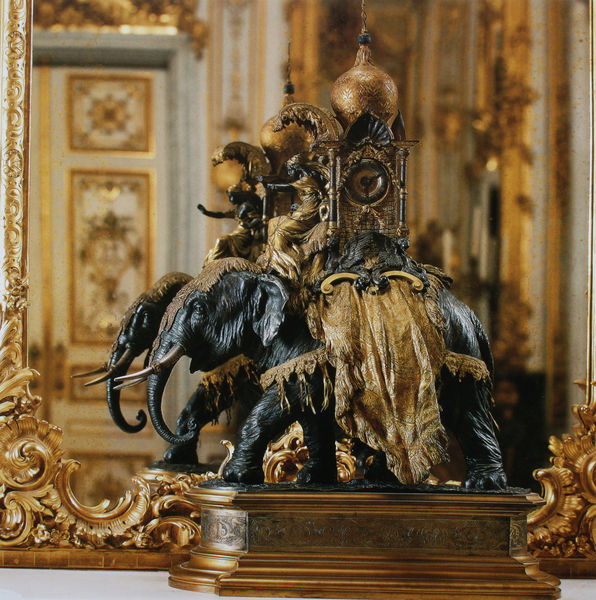
Titel: Elefantenuhr im Arbeitszimmer Ludwigs II. im Schloss Herrenchiemsee
Standort: Herrenchiemsee
Institution: Schloss Herrenchiemsee
Schlagwörter: schatten, bewegung, hintergrund, licht, männer, schmuck, schwarz, tür, ornament, sockel, spiegel, spiegelung, figur, fransen, gold, interieur, sessel, decke, ohren, rokoko, skulptur, beine, reiterin, sattel, spiegelbild, füsse, figuren, thron, verzierung, bronze, plastik, foto, fotografie, photographie, schwarze, kuppeln, orient, kugel, gestalten, photo, nippes, zähne, farbfoto, schatulle, kassettentür, indien, kleinplastik, salz, aufnahme, quasten, elfenbein, elefant, rüssel, aufbau, rocaille, stosszähne, elephant, sänfte, kistchen, elefenbein, throne, tischaufsatz, stoßzahn, elephanten, bronte, kleinplstik, spiegelfoto